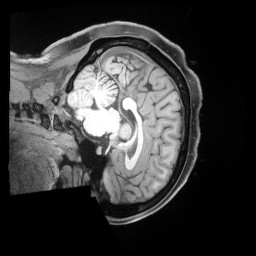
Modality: T1w
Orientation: sagittal
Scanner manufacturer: siemens
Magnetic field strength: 3 T
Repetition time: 2.53 s
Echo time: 0.00169 s